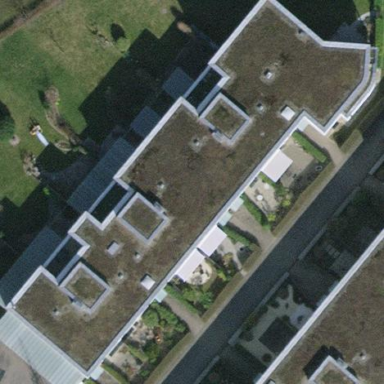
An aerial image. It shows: Flat-roofed terrace building.